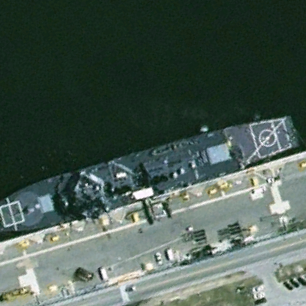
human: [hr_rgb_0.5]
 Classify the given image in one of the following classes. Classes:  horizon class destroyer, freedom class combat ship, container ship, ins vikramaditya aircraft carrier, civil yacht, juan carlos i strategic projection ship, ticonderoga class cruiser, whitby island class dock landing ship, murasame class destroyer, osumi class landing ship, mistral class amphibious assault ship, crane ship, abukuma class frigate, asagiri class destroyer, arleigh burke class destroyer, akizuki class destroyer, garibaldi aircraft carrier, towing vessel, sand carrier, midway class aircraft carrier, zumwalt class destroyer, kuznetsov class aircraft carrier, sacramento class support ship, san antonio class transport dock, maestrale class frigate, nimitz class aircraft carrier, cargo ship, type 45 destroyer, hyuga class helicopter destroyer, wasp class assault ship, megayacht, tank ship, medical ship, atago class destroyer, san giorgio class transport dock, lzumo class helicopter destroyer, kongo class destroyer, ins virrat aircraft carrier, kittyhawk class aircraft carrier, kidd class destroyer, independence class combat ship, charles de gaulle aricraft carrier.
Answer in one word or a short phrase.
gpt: Arleigh Burke class destroyer